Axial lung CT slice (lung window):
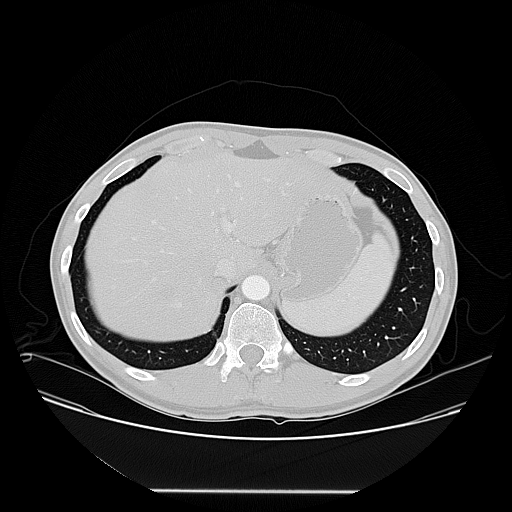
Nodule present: no